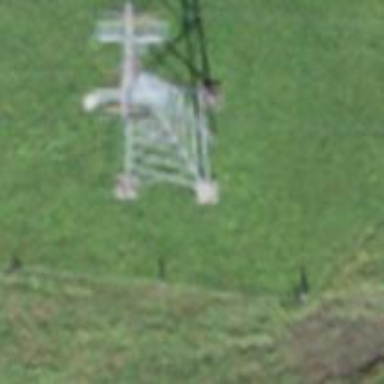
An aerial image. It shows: Pylon used for aerialway.